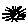
Label: sun